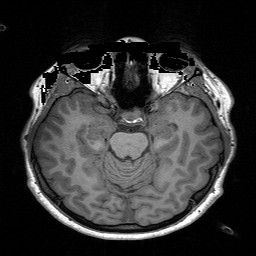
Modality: T1w
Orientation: coronal